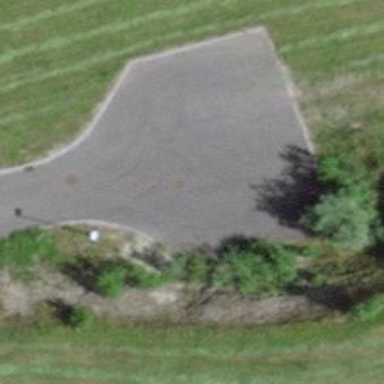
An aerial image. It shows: Turning circle on the road.